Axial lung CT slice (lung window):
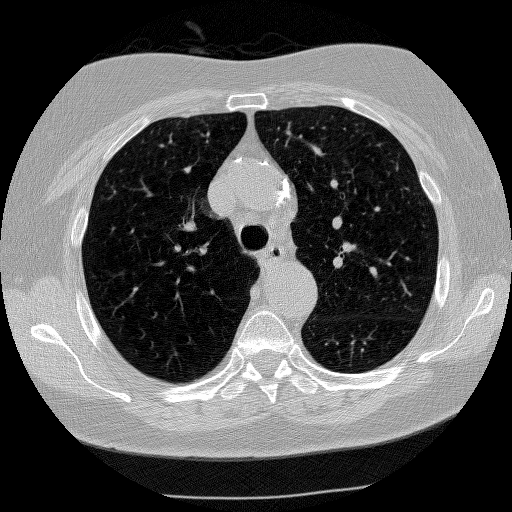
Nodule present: no